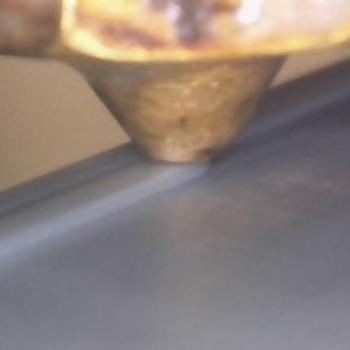
Flow rate: 149%